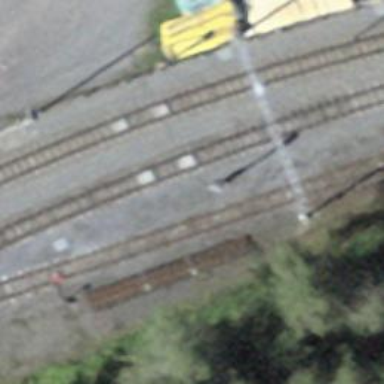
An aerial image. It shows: Narrow-gauge railway siding with electrified contact lines.